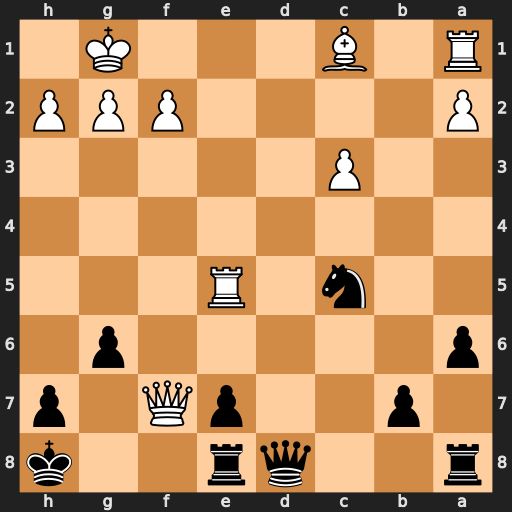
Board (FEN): r2qr2k/1p2pQ1p/p5p1/2n1R3/8/2P5/P4PPP/R1B3K1
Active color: b
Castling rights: -
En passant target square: -
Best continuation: Qd1+ Re1 Qxe1#